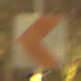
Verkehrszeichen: RichtungstafelnInKurvenKleinRechts
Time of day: Night
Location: Outdoor (Suburban)
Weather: Clear
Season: NotSpecified
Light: Artificial